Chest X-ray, PA view. Patient: 22 years old, sex F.
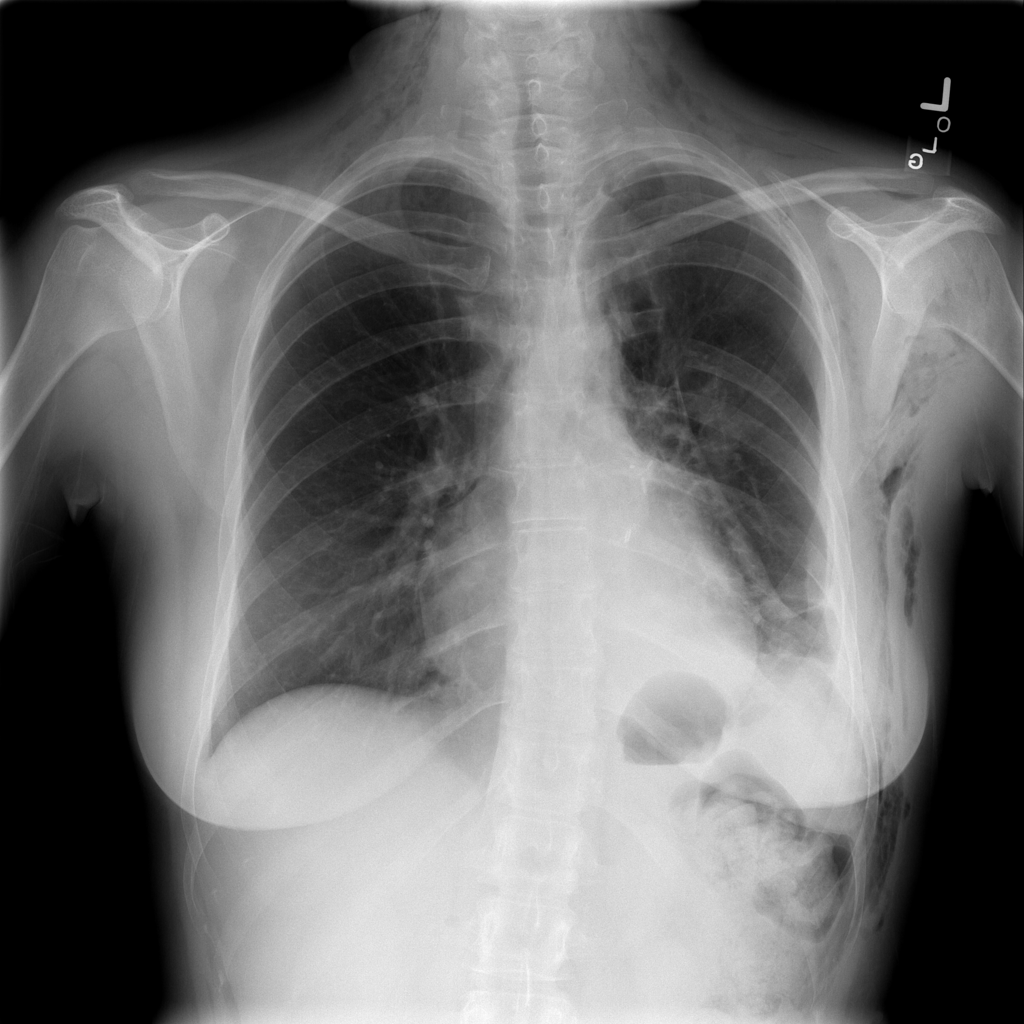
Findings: Emphysema, Pneumothorax